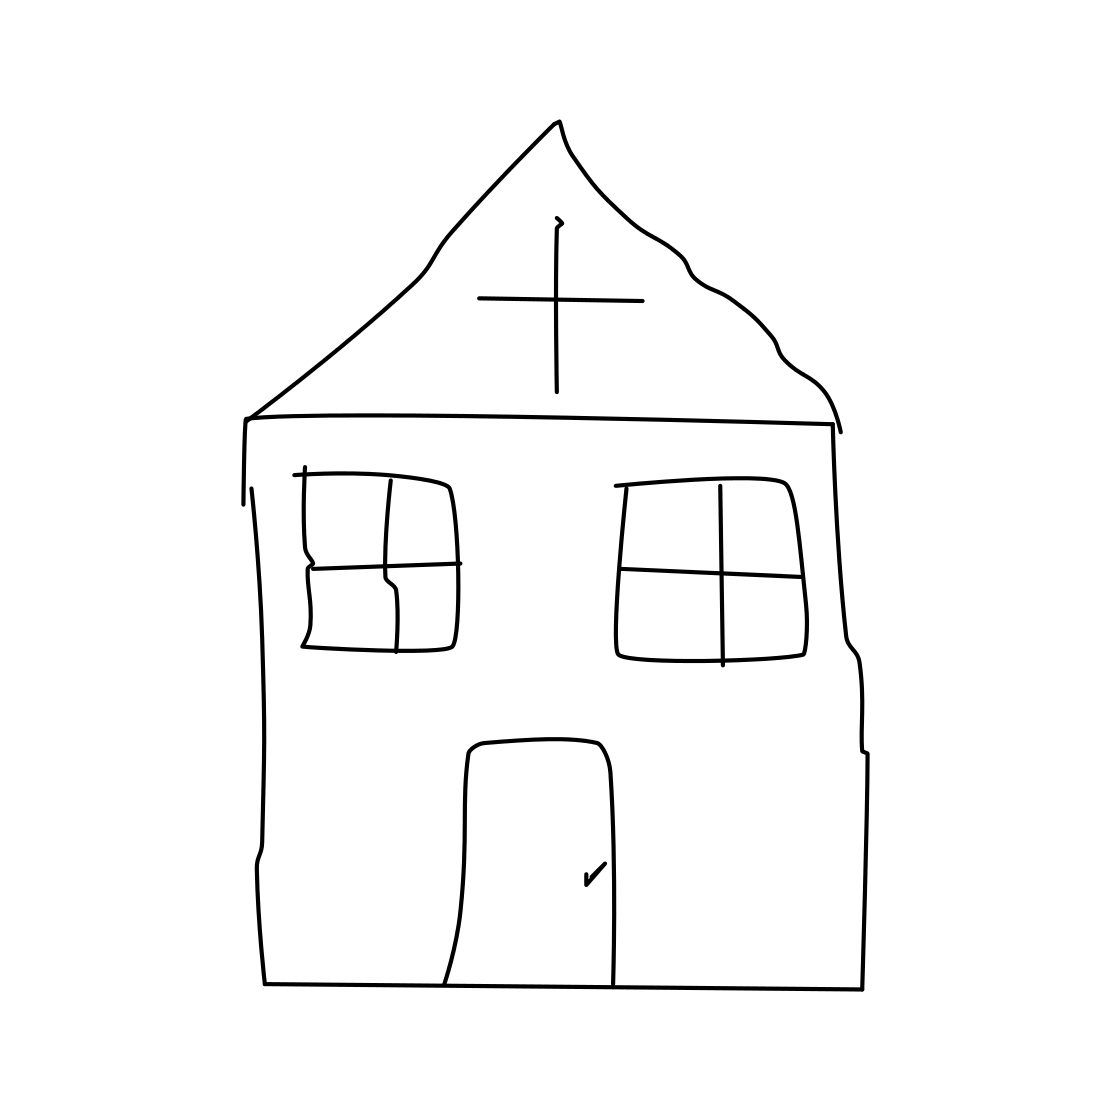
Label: church